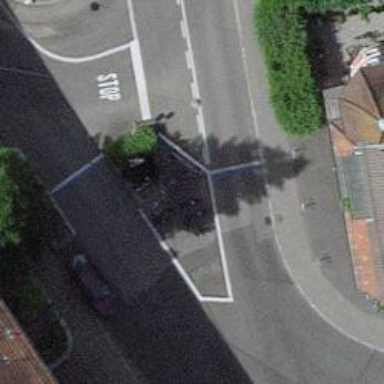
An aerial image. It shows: Bicycle rental facility.